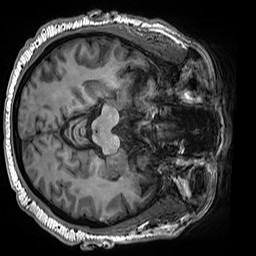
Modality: T1w
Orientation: axial
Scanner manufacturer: siemens
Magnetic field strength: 3 T
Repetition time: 2.5 s
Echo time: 0.00299 s